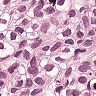
Metastatic tissue present: yes